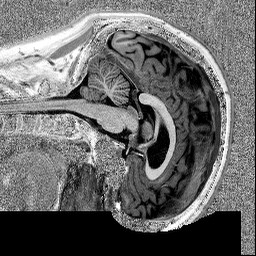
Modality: MP2RAGE
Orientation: sagittal
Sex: male